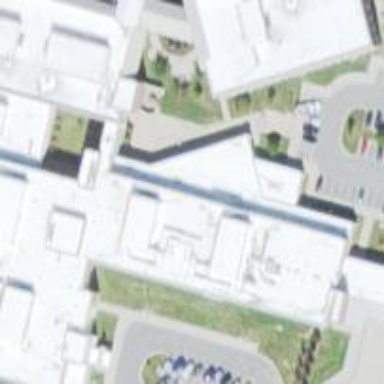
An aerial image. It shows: Hospital building.